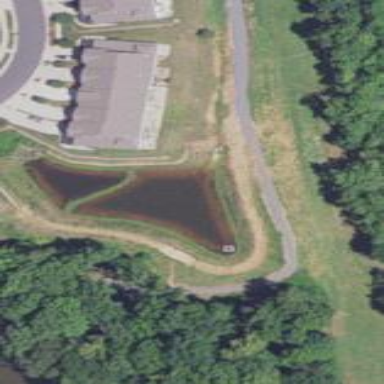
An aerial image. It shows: Retention basin containing natural water.